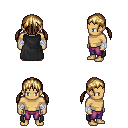
a pixel art fantasy rpg character, male body template, human, tanned skin, black cape, magenta pants, blonde twin-tailed hairstyle, white cloth bandages, four views (front, back, left, right), 2x2 character sprite sheet, small pixel art, hard edges, no anti-aliasing